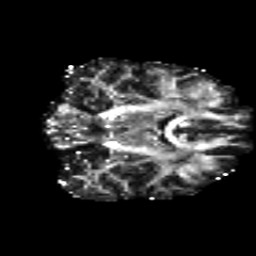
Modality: FA
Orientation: coronal
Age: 30
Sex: female
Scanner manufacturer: siemens
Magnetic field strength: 3 T
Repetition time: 8.8 s
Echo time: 0.085 s